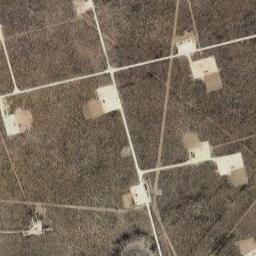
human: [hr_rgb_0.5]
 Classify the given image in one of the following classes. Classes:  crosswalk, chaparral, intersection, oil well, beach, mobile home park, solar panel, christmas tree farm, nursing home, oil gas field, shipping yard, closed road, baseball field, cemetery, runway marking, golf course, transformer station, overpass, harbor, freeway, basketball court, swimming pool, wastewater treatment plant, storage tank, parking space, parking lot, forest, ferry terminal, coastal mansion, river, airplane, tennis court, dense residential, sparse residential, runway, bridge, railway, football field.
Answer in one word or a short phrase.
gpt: oil gas field